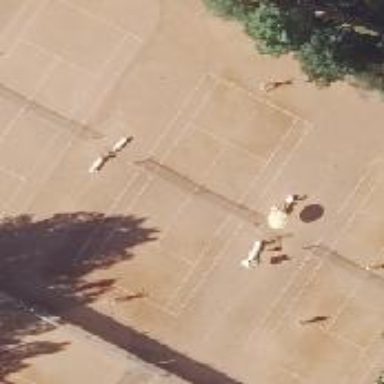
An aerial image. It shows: Sandy tennis court.